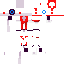
A female human skin with pale skin, wearing brown long hair dressed in a blue hoodie and red pants, featuring a closed mouth.